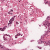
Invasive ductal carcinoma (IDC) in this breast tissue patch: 0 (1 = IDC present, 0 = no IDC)